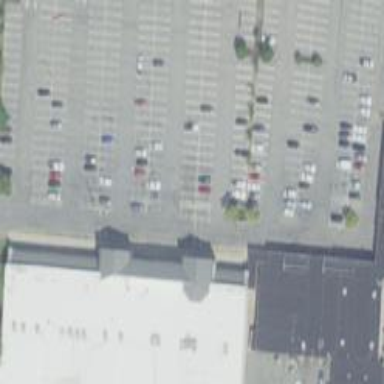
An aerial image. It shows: Parking space is available.